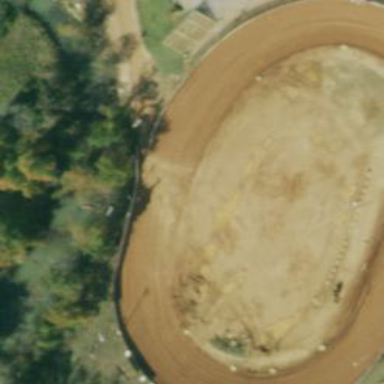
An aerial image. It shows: Raceway for motor sports.